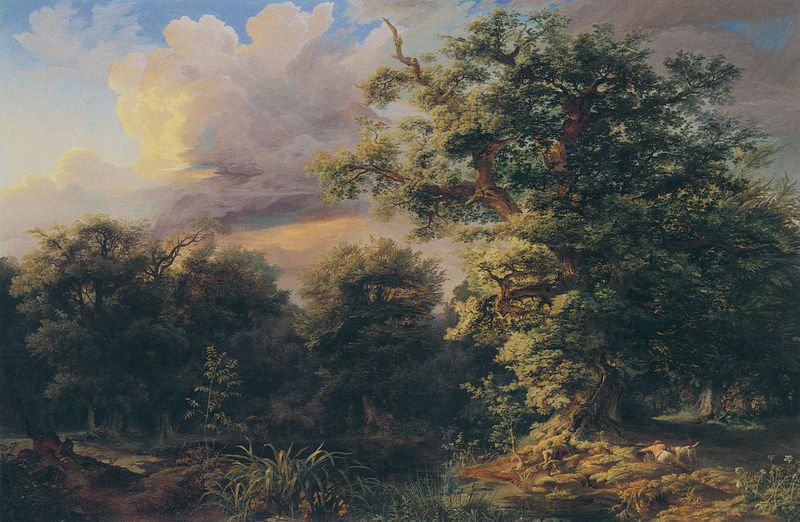
Titel: "Eine Waldgegend; Landschaft nach eigener Erfindung", "Deutscher Urwald"
Künstler: Johann Wilhelm Schirmer
Institution: Privatbesitz
Schlagwörter: baum, blau, blätter, dunkel, himmel, laub, mann, nackt, schatten, wasser, wolken, bäume, fluss, gelb, grün, landschaft, ocker, see, teich, ufer, äste, blume, blumen, braun, frau, hell, hintergrund, licht, pastell, szene, weiss, gras, hund, tier, weg, wiese, wolke, hose, barock, mensch, tod, öl, ast, bach, erde, gräser, halme, natur, schilf, stamm, strauch, wind, zweige, busch, gewässer, sonne, boden, gold, pflanzen, gainsborough, rosa, wald, weiher, bewölkt, ruhe, liegen, düster, man, aue, lila, violett, pause, rast, böschung, friedrich, romantik, naturgewalt, stämme, nackte, junge, liegend, grun, impression, waldrand, ruine, gewitterwolken, lichtung, nakt, jagd, schein, wurzeln, jäger, tümpel, geäst, waldboden, rinde, eiche, waldsee, knorrig, büschel, eichen, hirte, botanik, gewölk, lager, borke, dahl, liegefigur, konkret, waaer, blumer